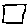
Label: square